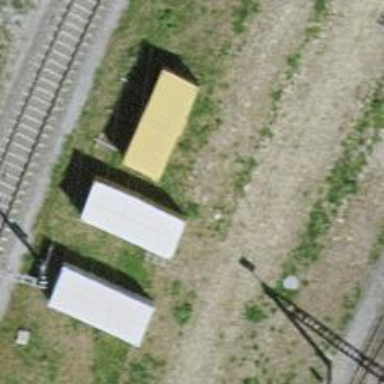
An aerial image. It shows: Abandoned railway siding with electrified contact line. The siding has one track.